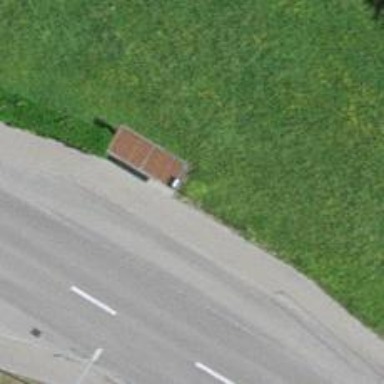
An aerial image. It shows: Bus stop with sheltered platform for public transport.